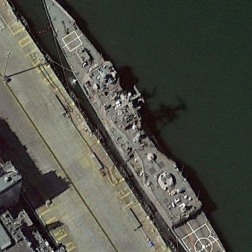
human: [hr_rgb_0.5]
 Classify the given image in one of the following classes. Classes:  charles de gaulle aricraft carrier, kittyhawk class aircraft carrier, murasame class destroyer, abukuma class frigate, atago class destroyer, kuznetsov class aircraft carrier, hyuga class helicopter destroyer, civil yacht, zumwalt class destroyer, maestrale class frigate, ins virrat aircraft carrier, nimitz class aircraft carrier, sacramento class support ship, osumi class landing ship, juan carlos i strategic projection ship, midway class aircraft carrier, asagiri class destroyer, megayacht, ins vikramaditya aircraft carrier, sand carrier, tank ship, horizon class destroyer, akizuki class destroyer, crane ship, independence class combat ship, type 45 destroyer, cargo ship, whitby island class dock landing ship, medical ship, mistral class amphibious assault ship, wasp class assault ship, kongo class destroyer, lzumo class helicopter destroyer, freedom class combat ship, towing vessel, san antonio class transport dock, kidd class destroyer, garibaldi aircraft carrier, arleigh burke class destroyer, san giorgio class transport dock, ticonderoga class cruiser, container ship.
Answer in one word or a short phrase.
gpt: Ticonderoga class cruiser